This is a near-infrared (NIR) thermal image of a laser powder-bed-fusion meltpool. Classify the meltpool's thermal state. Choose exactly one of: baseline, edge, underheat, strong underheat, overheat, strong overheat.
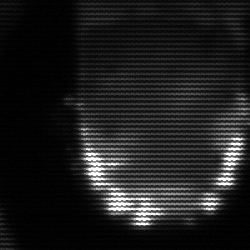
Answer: baseline